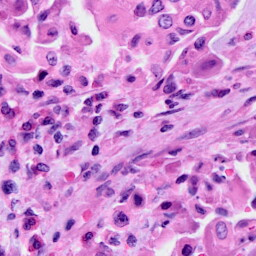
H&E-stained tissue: Cervix